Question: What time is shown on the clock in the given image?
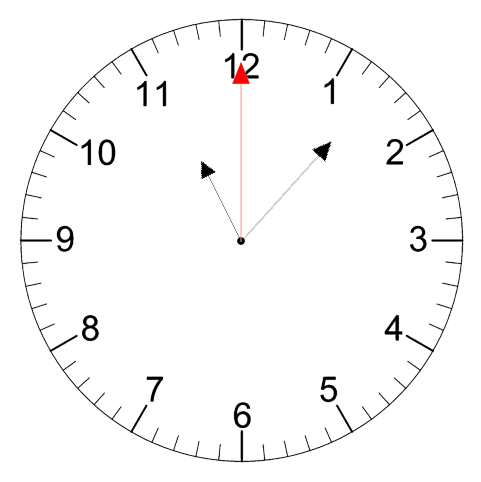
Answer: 11:07:00